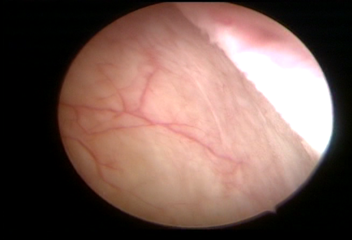
Modality: WLC
Class: Normal mucosa
Bladder cancer association: No